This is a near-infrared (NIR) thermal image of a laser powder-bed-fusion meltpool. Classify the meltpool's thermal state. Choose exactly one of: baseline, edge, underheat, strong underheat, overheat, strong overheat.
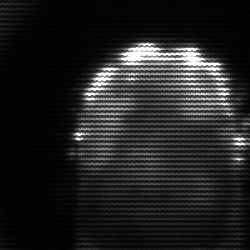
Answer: baseline